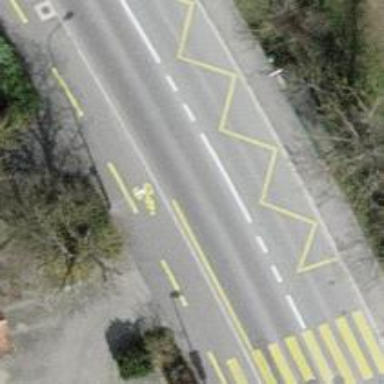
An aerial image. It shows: Public transport stop position.